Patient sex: M
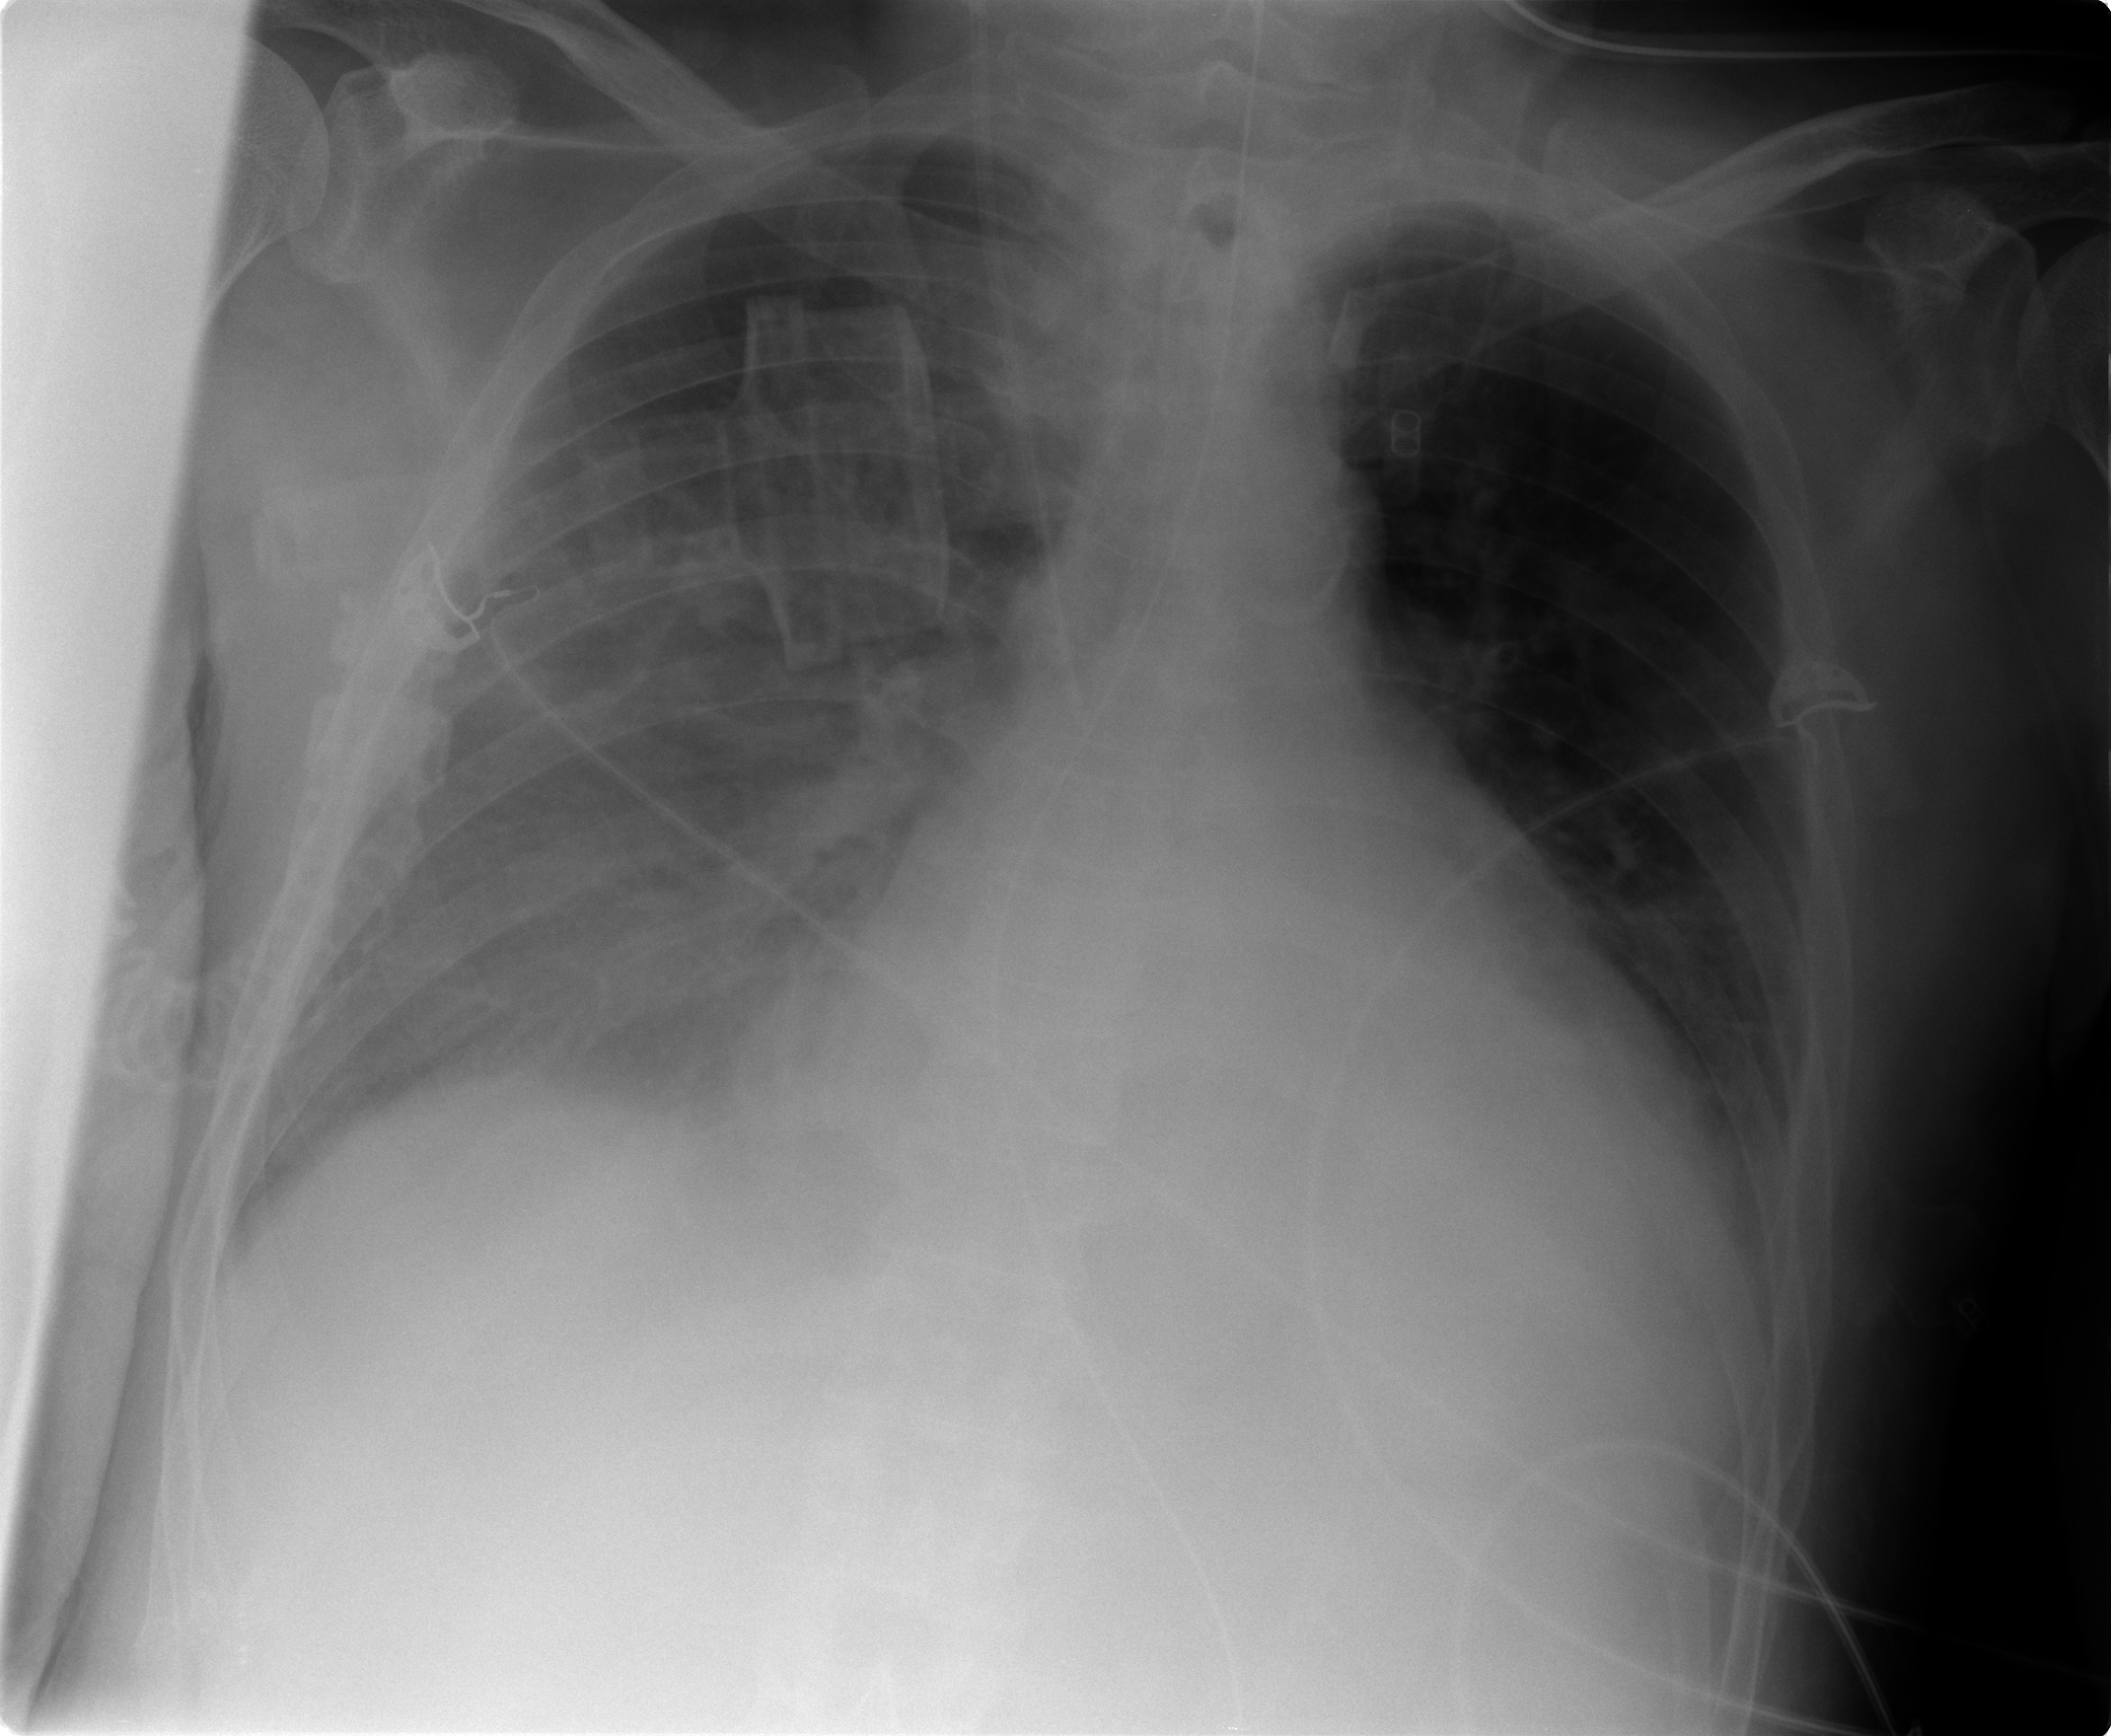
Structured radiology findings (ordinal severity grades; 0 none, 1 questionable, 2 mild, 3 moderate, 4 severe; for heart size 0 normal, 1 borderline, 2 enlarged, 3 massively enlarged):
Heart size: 3
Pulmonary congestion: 2
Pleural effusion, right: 3
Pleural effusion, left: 1
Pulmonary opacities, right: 1
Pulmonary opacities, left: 0
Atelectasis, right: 2
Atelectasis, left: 2